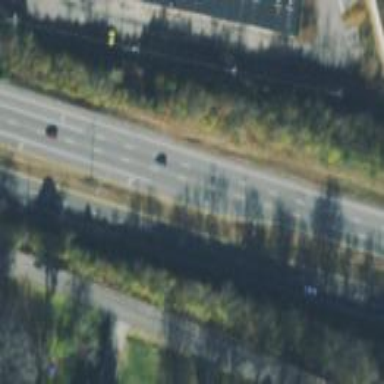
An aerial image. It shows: Trunk highway with expressway features.